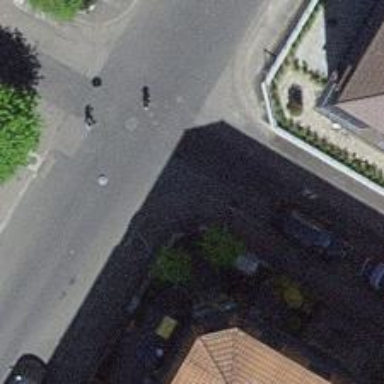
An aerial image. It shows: Kerb serving as barrier.